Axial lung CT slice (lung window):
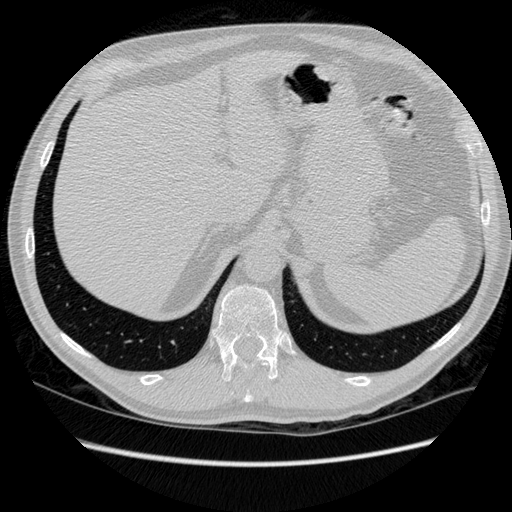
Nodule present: no